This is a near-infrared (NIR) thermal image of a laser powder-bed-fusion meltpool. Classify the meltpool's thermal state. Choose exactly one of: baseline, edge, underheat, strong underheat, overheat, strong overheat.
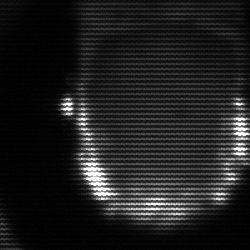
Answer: baseline